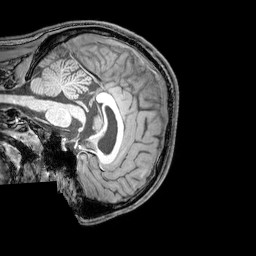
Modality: T1w
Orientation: sagittal
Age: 22
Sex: male
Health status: healthy
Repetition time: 0.081 s
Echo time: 0.037 s